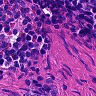
Metastatic tissue present: no